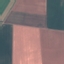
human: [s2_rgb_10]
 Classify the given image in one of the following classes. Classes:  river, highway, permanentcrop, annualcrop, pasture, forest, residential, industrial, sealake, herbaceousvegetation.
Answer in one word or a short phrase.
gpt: AnnualCrop